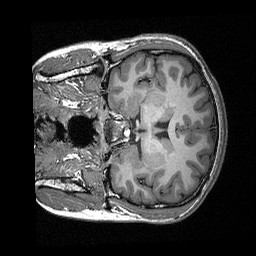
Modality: T1w
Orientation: coronal
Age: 22
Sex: female
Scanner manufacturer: siemens
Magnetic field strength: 3 T
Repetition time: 2.53 s
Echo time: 0.00309 s